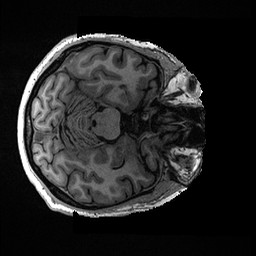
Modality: T1w
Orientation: axial
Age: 60
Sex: male
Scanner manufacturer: ge
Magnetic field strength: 3 T
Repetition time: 0.006952 s
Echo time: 0.00292 s